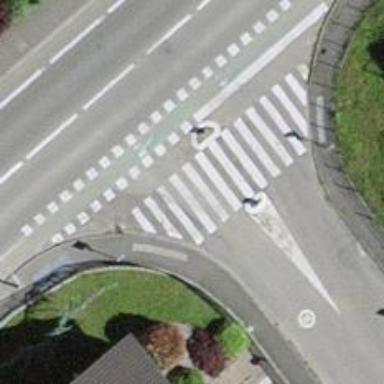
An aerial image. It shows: Uncontrolled zebra crossing with pedestrian island.